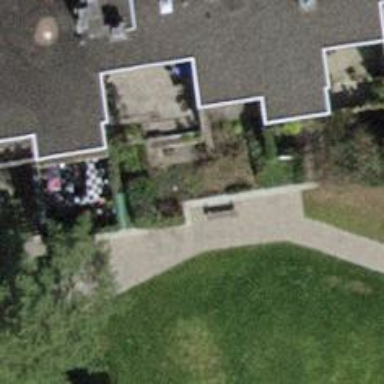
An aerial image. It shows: Bench for seating.